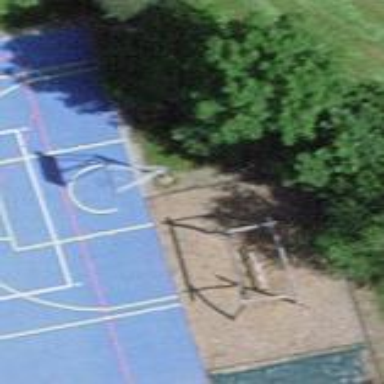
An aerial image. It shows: Playground area for leisure land.